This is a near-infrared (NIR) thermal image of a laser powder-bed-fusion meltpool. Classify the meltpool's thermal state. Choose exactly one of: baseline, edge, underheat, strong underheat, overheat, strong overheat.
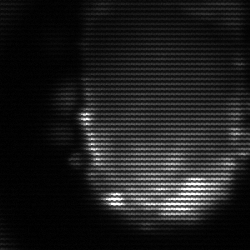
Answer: baseline